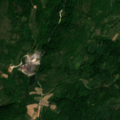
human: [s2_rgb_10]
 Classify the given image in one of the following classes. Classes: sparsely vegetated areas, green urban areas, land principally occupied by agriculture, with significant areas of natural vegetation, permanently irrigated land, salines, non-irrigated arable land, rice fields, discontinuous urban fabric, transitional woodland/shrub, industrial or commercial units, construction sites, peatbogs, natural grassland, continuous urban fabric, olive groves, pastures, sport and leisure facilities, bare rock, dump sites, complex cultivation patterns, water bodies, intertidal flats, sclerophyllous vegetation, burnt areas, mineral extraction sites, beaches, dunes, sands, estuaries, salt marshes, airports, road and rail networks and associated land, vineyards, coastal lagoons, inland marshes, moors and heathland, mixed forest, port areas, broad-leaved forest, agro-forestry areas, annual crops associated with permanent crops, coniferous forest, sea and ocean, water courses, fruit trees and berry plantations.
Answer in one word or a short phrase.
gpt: complex cultivation patterns, land principally occupied by agriculture, with significant areas of natural vegetation, broad-leaved forest, transitional woodland/shrub